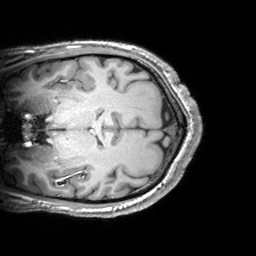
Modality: T1w
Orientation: coronal
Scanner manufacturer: siemens
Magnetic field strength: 3 T
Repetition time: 2.53 s
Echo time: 0.00299 s